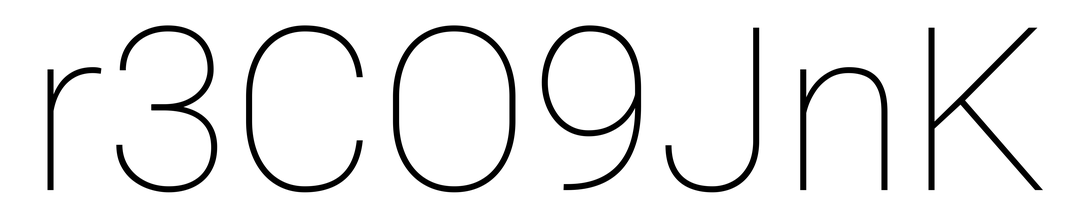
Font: Roboto_Thin